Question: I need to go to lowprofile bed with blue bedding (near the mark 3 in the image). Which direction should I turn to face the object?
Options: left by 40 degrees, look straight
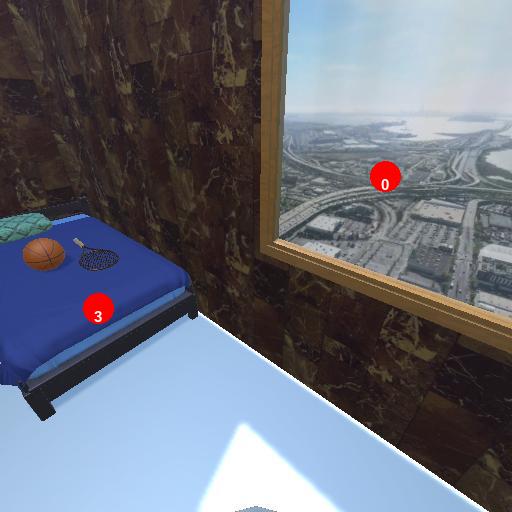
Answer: left by 40 degrees